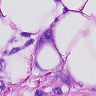
Metastatic tissue present: yes